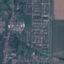
Label: Residential